Field crop: maize
Growth stage: 2
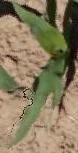
Species: maize